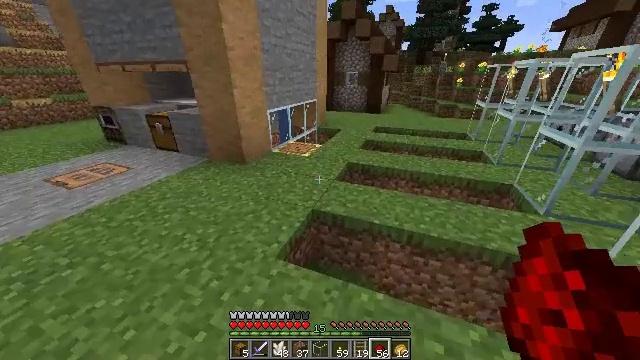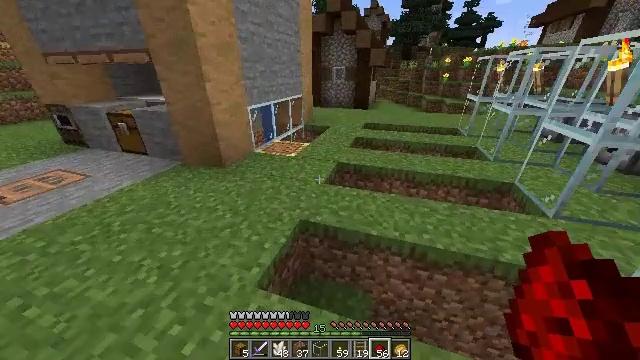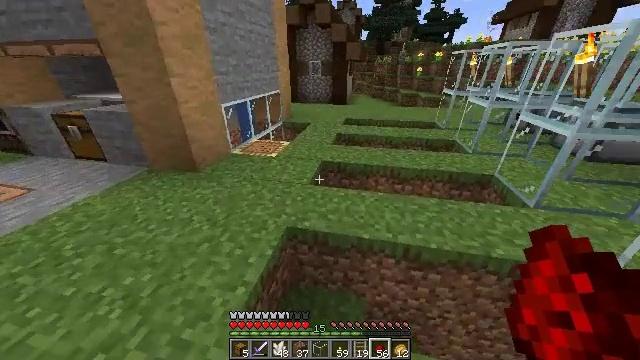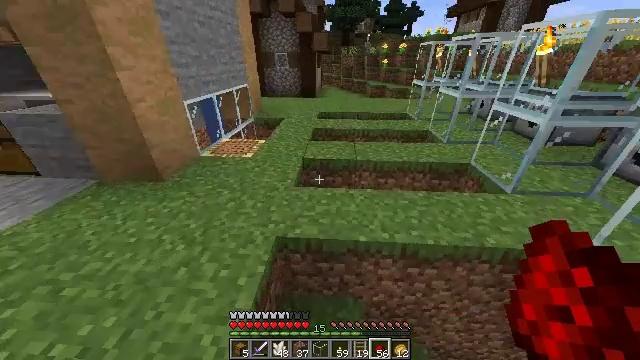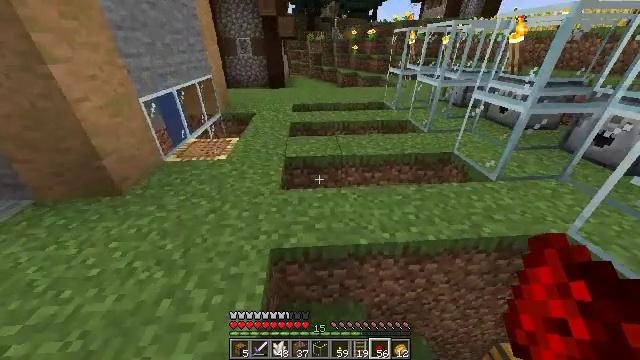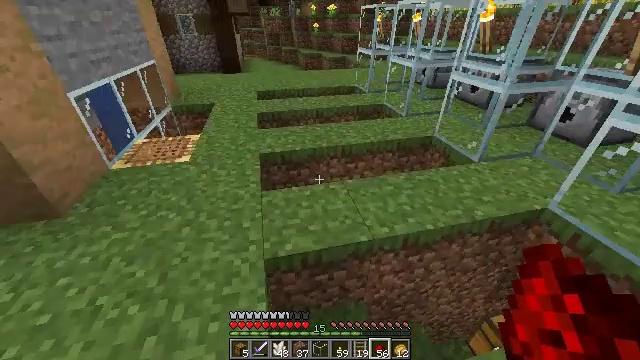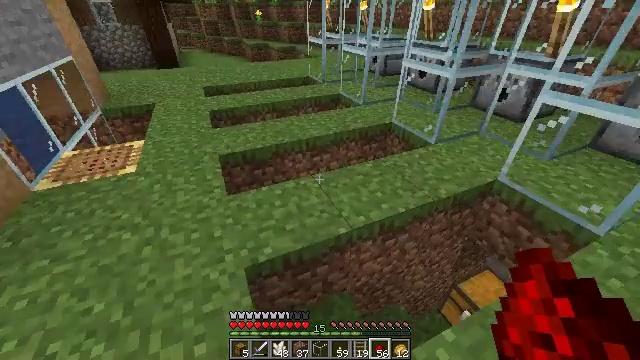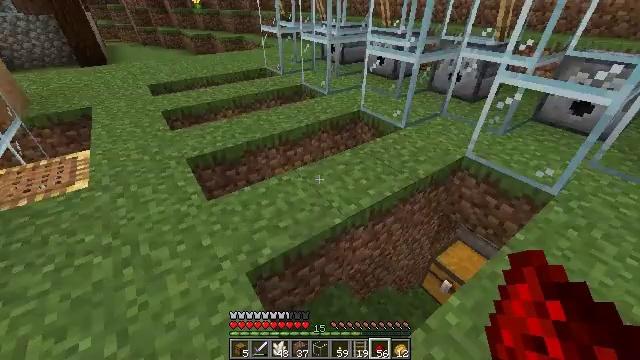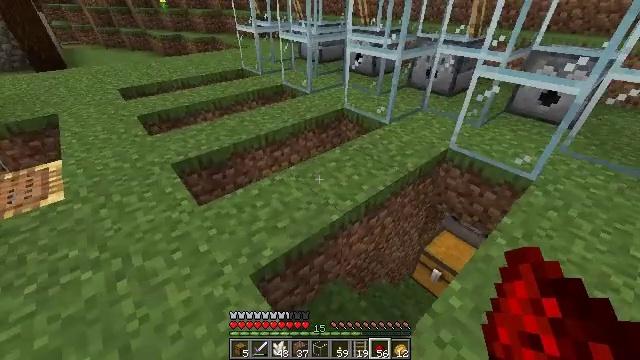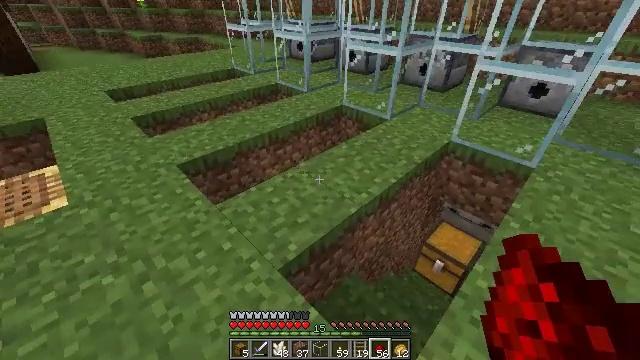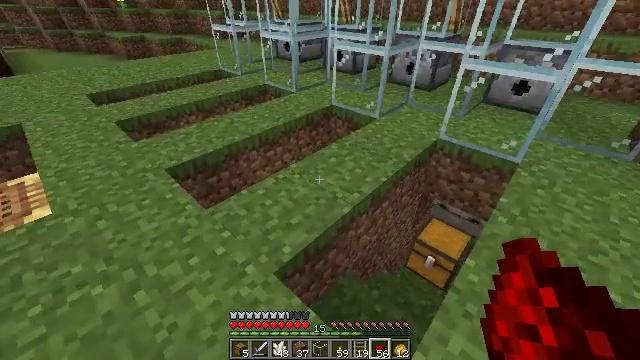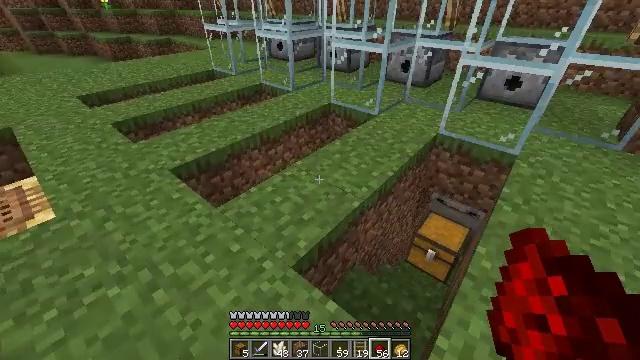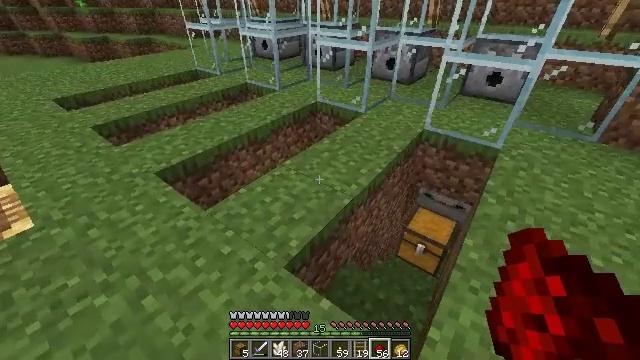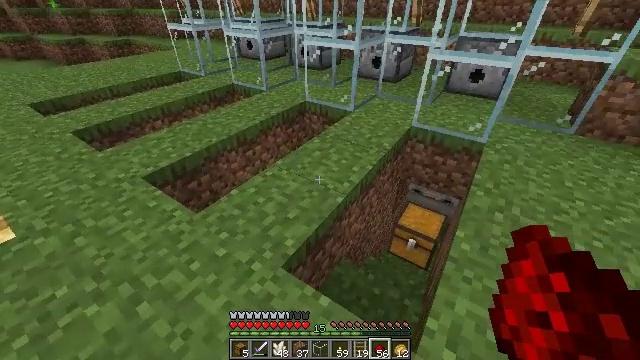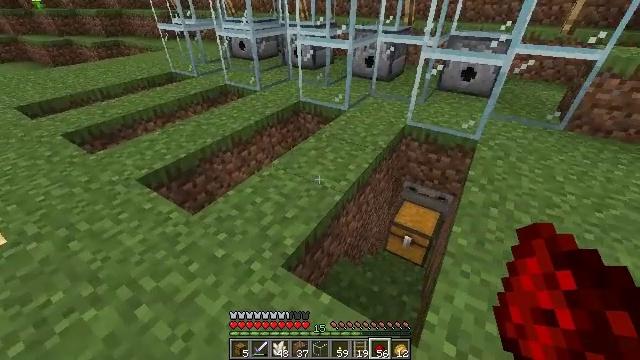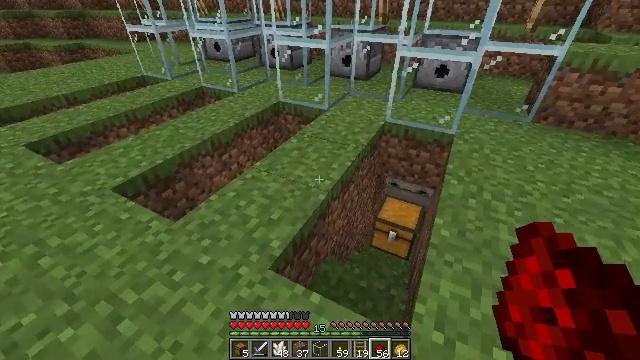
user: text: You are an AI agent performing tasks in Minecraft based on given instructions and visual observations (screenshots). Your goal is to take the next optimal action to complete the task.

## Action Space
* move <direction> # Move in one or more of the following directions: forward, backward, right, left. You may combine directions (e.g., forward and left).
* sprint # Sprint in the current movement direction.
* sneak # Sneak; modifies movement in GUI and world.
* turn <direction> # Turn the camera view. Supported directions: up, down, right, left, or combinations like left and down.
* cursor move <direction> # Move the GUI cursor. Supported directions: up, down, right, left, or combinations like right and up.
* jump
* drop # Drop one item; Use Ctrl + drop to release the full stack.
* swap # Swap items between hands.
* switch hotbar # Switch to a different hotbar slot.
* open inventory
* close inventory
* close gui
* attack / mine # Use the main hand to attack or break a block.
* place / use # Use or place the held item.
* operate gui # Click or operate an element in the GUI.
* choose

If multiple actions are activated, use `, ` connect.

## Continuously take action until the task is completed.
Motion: motion action
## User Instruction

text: Get black dye by crafting it from ink sacs.
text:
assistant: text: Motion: move forward and move left, turn right
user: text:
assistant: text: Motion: move forward and move left, turn right and down
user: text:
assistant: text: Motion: move left, turn right and down
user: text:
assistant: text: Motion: move left, turn right and down
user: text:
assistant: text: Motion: move left, turn right and down
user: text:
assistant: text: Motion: move left, turn right and down
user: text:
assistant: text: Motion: move left, turn right and down
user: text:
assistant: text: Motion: move left, turn right
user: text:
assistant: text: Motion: move left, turn right
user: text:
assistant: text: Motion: turn right
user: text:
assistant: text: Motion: turn right
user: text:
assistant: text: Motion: turn right
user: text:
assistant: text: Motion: turn right
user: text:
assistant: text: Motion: turn right
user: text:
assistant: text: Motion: turn right
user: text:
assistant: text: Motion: turn right
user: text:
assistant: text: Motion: turn right
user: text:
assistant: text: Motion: no_op
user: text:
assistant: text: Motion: no_op
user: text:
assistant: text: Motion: no_op
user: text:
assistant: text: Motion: no_op
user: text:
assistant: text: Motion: no_op
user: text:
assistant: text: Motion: no_op
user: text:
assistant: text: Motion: no_op
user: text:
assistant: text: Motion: no_op
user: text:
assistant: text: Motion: no_op
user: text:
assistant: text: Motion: no_op
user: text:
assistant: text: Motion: no_op
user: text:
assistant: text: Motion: no_op
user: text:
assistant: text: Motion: no_op